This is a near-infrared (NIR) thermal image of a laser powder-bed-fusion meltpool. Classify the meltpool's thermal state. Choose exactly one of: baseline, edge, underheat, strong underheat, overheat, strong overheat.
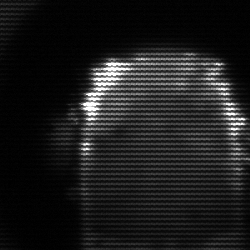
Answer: baseline